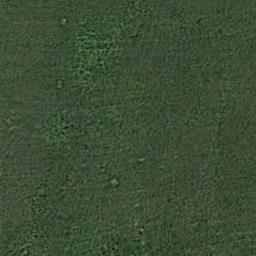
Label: meadow